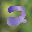
Label: 2